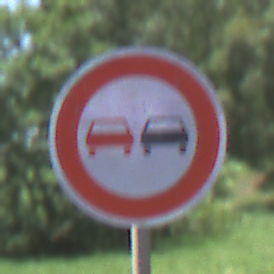
Verkehrszeichen: Ueberholverbot
Umgebung: Outdoor, Nature
Tageszeit: Midday
Wetter: Clear
Licht: Natural
Jahreszeit: Summer
Kontrast: HighContrast